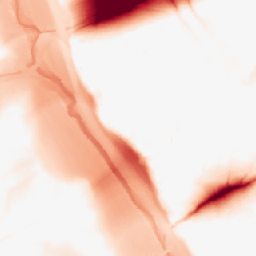
Category: morphological
Decomposition family: tophat
Decomposition parameters: size: 50
mode: black
Upsampling method: nearest
Upsampling parameters: scale: 8
Upsampling scale: 8